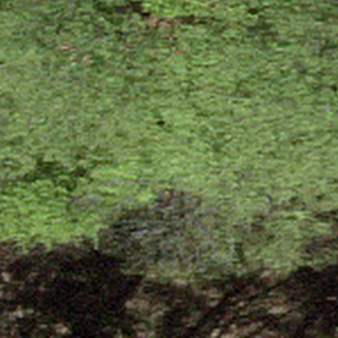
Label: other